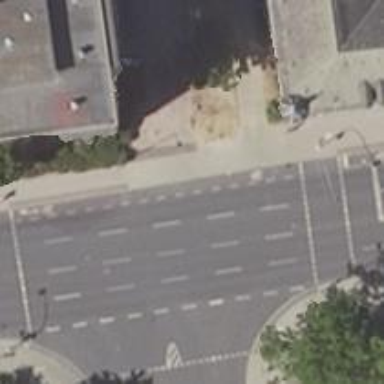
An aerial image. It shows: Road with traffic signals.